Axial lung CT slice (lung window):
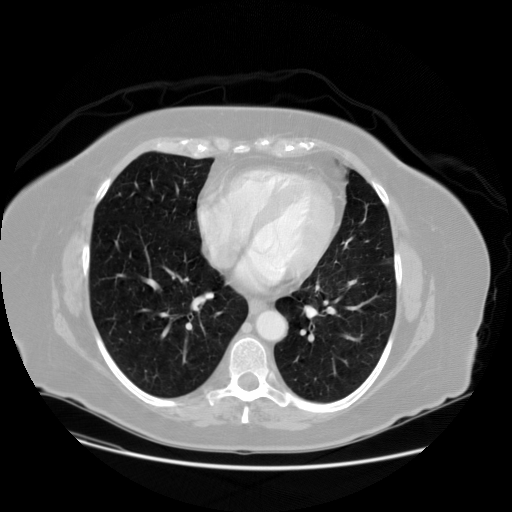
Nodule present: no